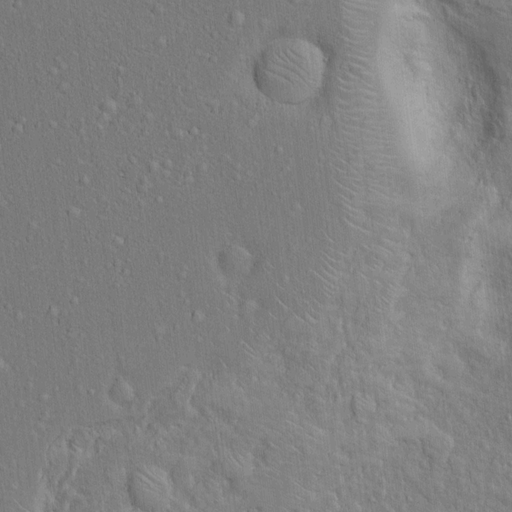
Classes present: Background, Cone